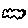
Label: cloud